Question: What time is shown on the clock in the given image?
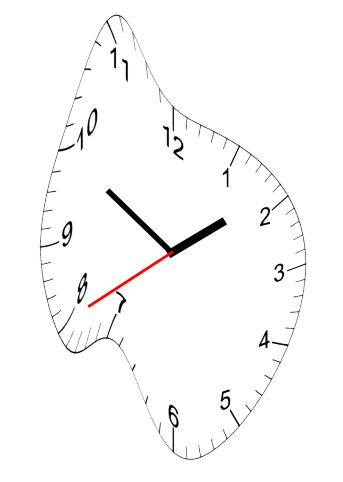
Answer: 01:49:40